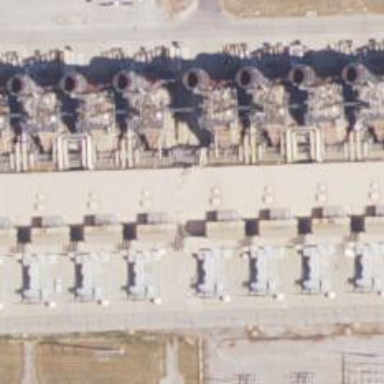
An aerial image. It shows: Gas turbine generator.